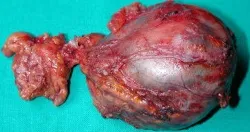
Pre-surgical MR and macroscopic anatomy images. Abdomen MRI showing large left surrenal mass (white arrow).
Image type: medical_photograph (other_medical_photograph)